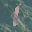
Label: 1